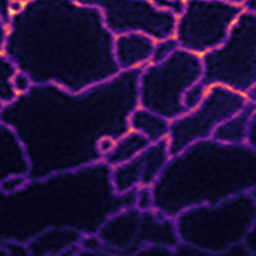
Label: Super-resolution ER image